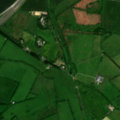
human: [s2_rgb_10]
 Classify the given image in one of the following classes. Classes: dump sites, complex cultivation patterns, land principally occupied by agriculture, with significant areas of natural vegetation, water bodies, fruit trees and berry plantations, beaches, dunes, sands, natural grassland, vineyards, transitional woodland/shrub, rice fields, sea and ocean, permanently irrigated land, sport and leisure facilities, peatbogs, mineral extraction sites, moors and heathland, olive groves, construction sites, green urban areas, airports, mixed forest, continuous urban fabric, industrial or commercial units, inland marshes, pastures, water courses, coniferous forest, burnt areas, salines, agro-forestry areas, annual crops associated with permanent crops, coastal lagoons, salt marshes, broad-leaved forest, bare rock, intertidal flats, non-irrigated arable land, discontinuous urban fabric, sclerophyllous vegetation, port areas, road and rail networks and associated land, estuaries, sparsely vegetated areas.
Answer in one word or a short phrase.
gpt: road and rail networks and associated land, non-irrigated arable land, pastures